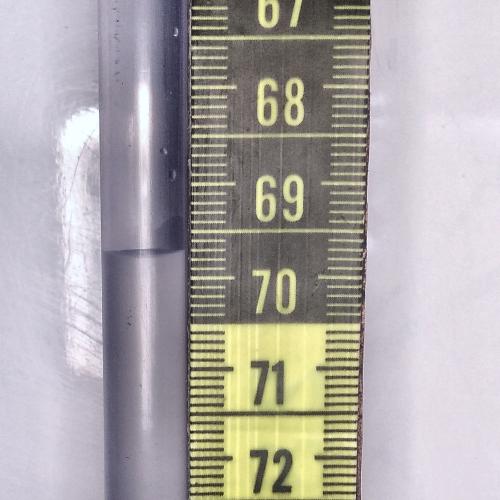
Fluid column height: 69.7 cm